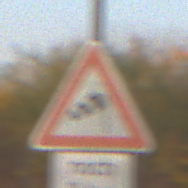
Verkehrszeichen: SeitenwindVonRechts
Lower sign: LaengeEinerStrecke4
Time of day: SunriseSunset
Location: Roofed (Suburban)
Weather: Clear
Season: NotSpecified
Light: Natural